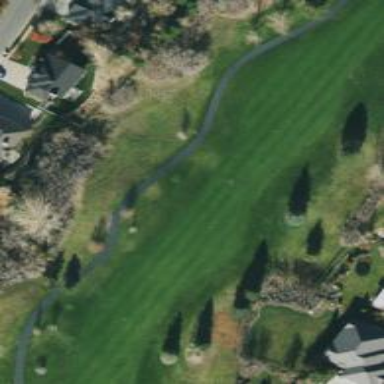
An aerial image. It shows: Well-maintained grassy area serving as golf fairway for the sport of golf.